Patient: sex M, age 48
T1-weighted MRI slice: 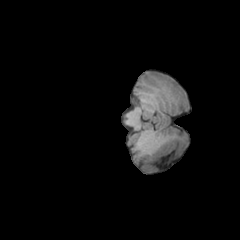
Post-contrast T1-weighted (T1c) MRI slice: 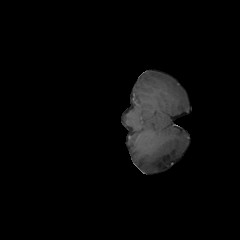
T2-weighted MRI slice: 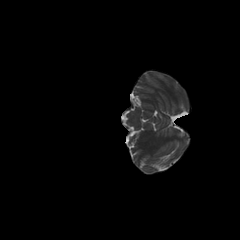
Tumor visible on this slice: no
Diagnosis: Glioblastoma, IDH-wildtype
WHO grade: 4